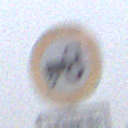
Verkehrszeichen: VerbotKraftfahrzeugeZuegeNichtSchneller25
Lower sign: SonstigeFahrzeugePersonengruppenFrei3
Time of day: Midday
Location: Outdoor (Suburban)
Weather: Overcast
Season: NotSpecified
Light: Natural